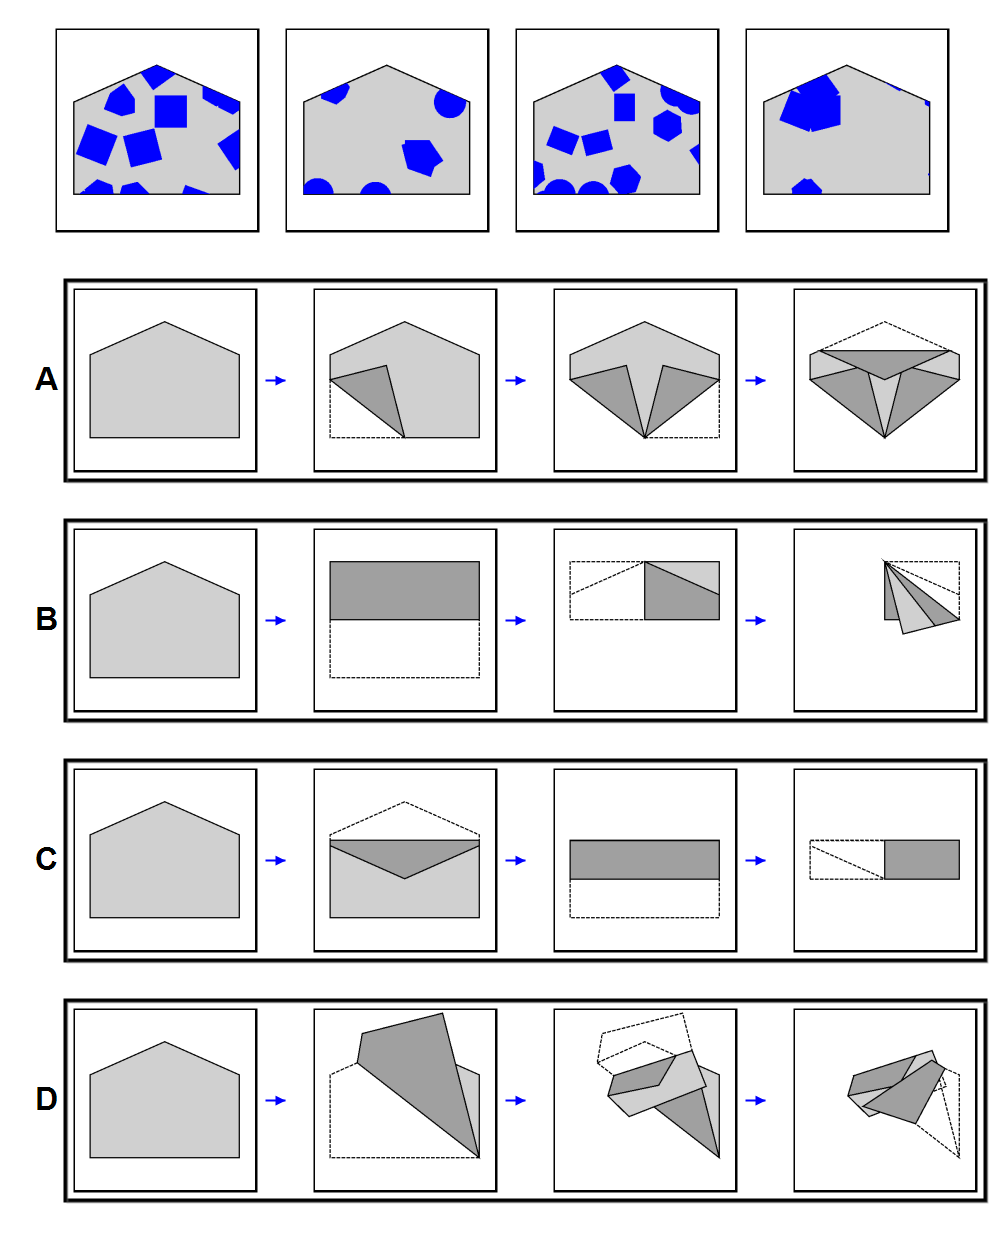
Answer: D